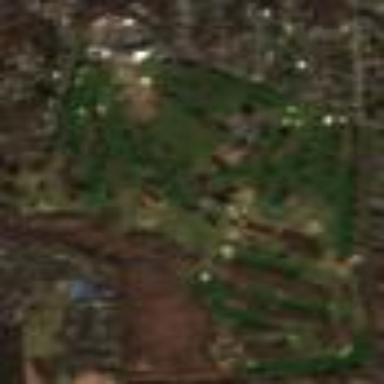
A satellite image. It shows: Golf course surrounded by greenery.